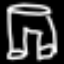
Label: pants